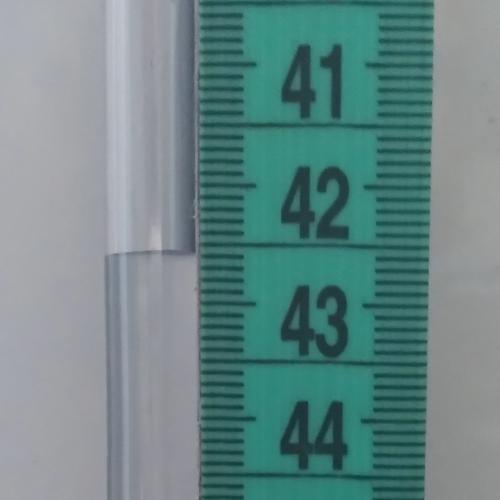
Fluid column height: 42.6 cm